Question: How i can change CCLabelBMFont text color.
'''
highScoreLabel = [CCLabelBMFont labelWithString:highScore fntFile:@"markerFelt.fnt"];
'''

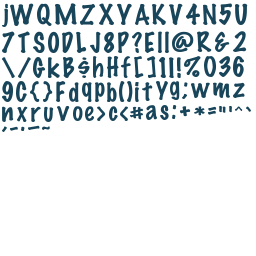
Answer: With the color property, for example:
'''
highScoreLabel.color = ccc3(240, 40, 40);
'''
This would only work well if the original color was white.